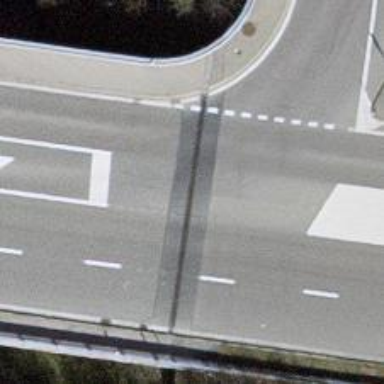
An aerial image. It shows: Secondary road on asphalt bridge.